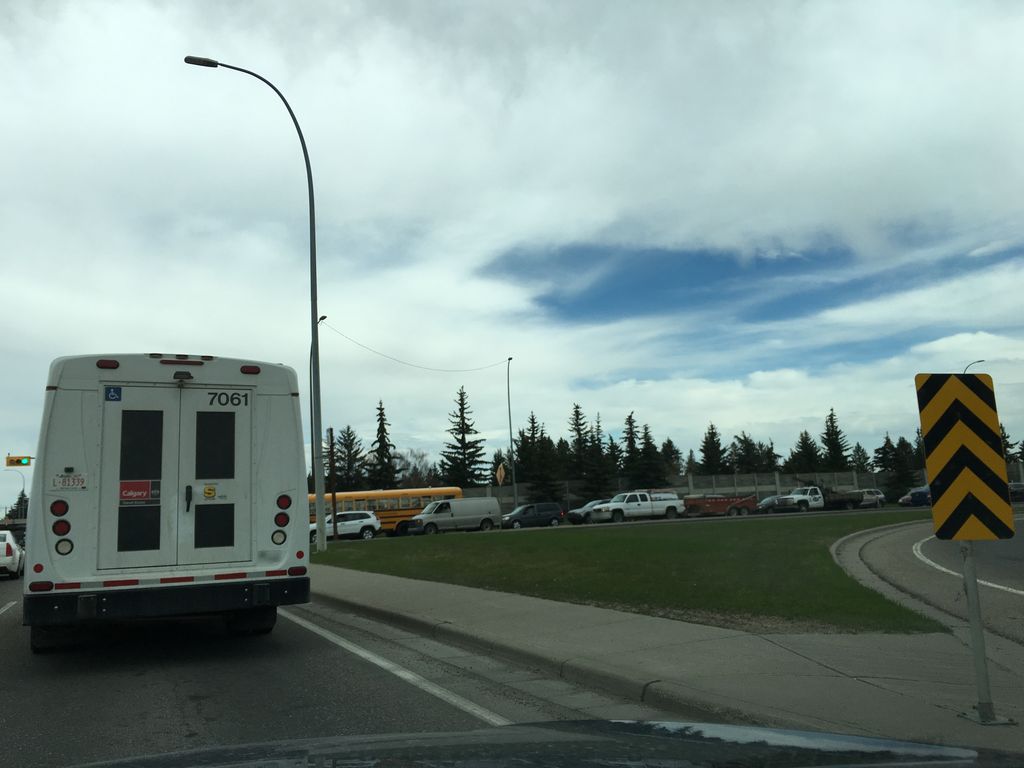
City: calgary